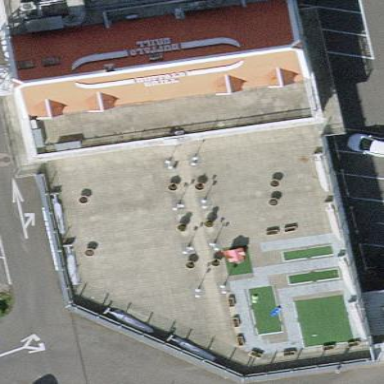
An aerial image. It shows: Building that houses restaurant.